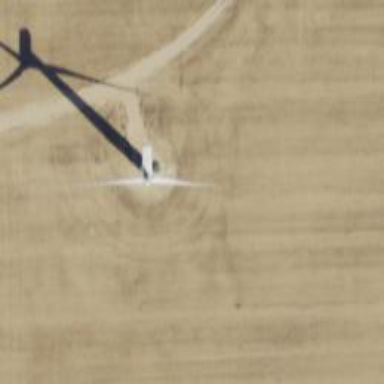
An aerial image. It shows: Wind generator using horizontal axis wind turbines.